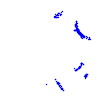
Particle: kaon